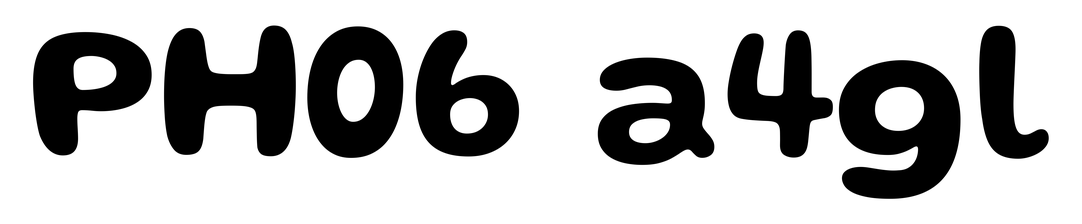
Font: Gluten_SemiBold